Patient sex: M
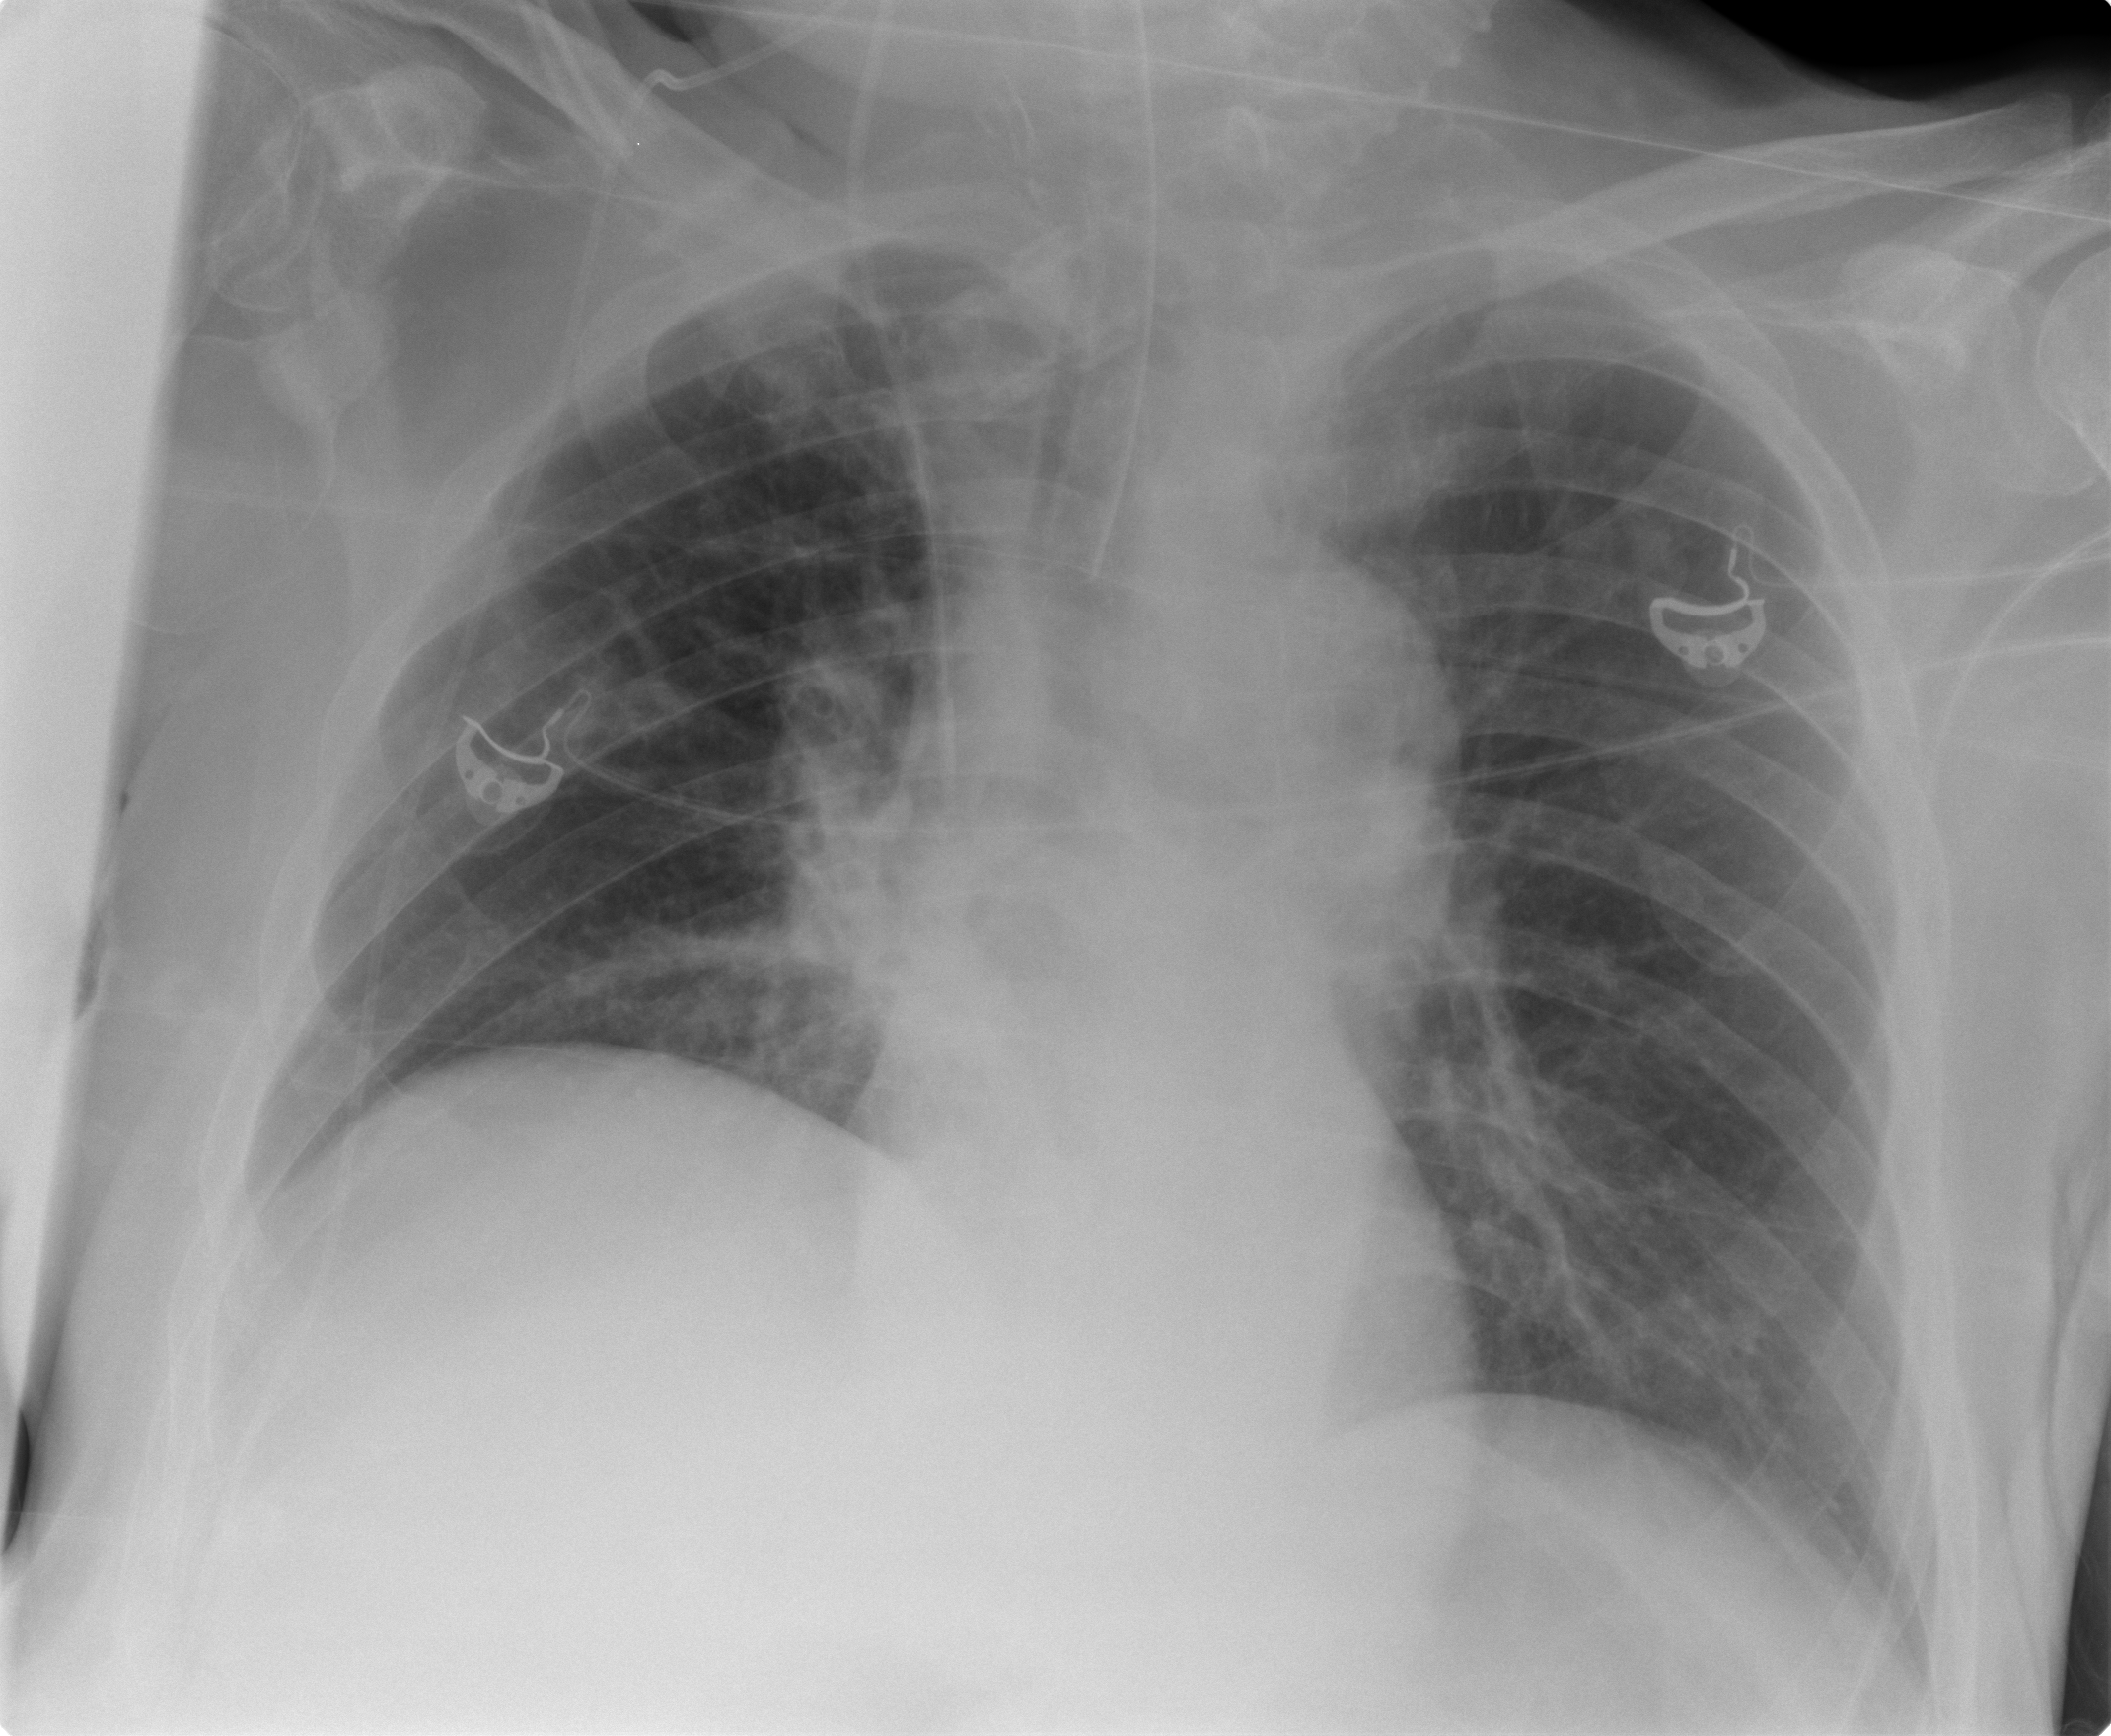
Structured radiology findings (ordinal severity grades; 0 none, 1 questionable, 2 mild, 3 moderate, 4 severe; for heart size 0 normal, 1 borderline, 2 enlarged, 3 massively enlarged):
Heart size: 0
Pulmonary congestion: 0
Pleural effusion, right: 0
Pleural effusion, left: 0
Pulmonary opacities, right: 2
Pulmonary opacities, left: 2
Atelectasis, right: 2
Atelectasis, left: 2